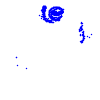
Particle: electron